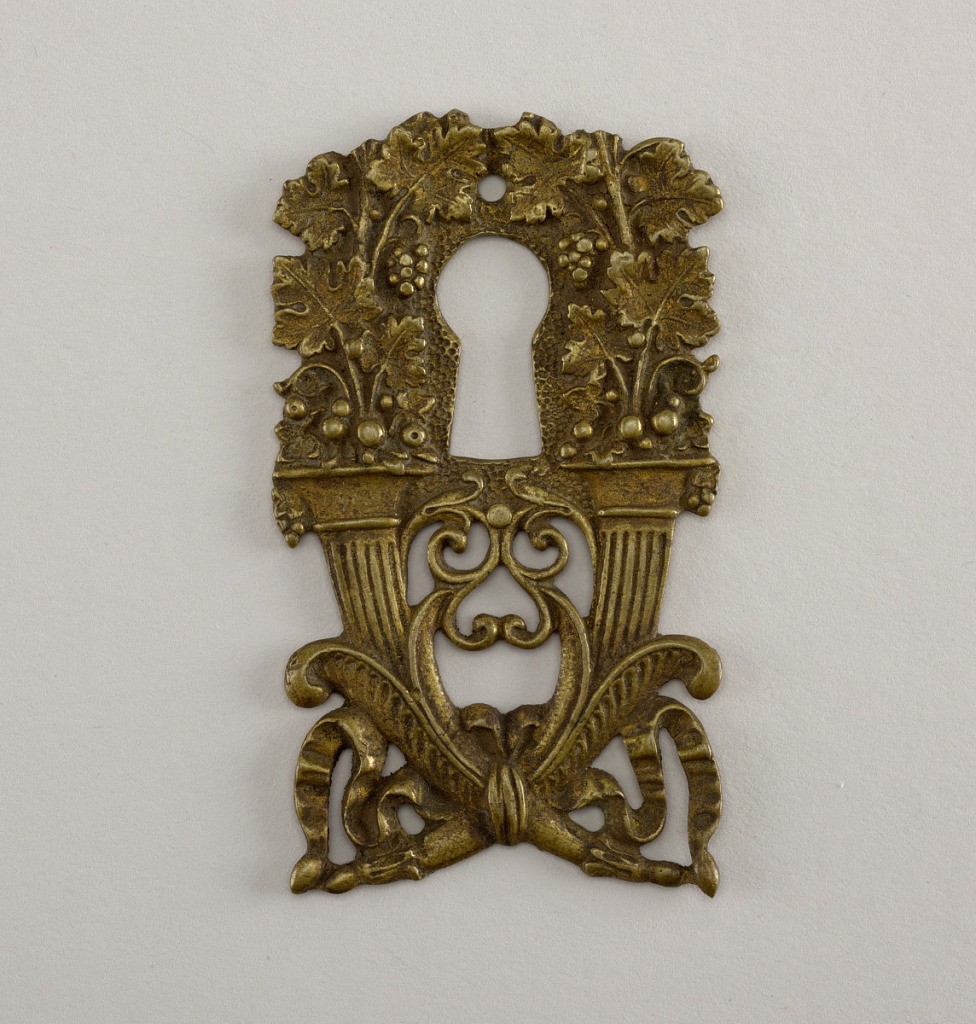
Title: Mount
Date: late 19th century
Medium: Gilt bronze
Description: Cornucopia